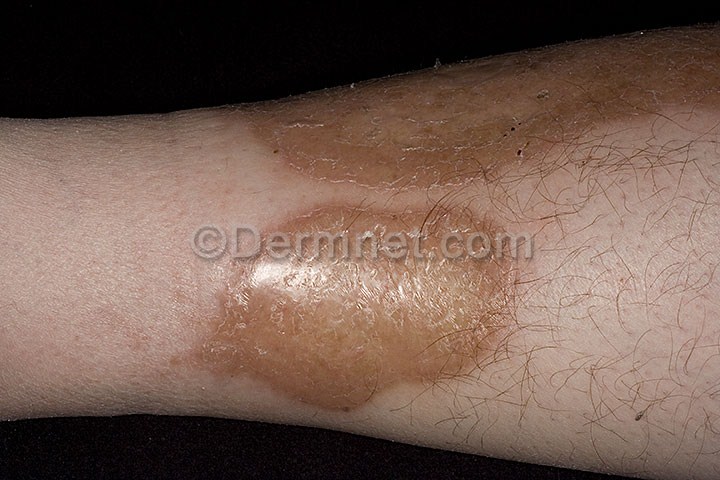
Disease: Systemic Disease